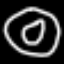
Label: donut